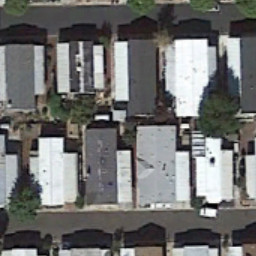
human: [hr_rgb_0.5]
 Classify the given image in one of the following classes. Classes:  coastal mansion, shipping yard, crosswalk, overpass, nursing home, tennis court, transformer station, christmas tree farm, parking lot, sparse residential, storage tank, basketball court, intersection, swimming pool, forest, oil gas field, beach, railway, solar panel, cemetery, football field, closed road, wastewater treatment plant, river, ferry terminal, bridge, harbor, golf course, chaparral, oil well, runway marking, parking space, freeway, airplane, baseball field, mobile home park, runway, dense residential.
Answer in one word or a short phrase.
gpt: mobile home park